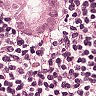
Metastatic tissue present: yes